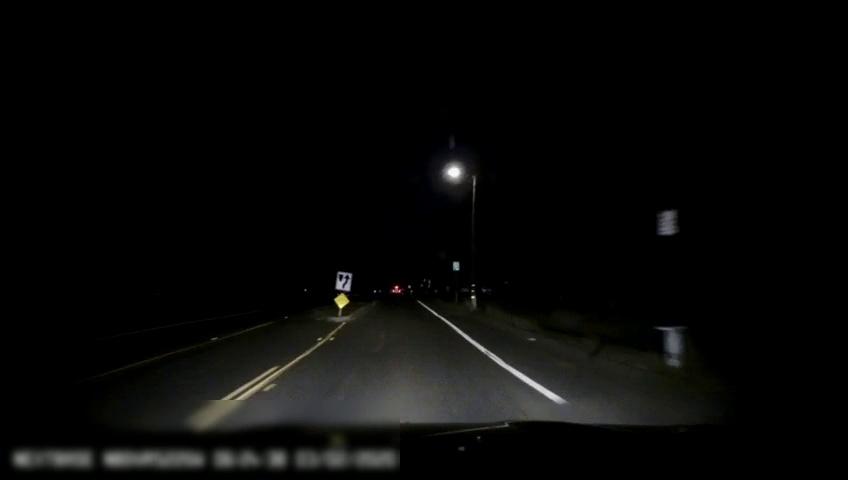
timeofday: Night
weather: Other
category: Drivable Space
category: Lanes | Alternate Lane
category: Lanes | Current Lane
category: Lanes | Current Lane
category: Lanes | Alternate Lane
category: Lanes | Alternate Lane
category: Traffic | Signs
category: Traffic | Signs
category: Traffic | Signs
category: Traffic | Signs